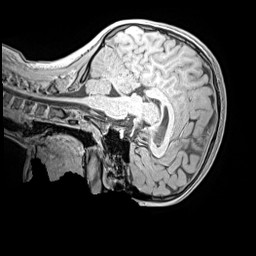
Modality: MP2RAGE
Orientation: sagittal
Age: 11
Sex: female
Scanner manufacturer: siemens
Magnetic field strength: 3 T
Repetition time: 4 s
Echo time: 0.00299 s